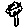
Label: tree